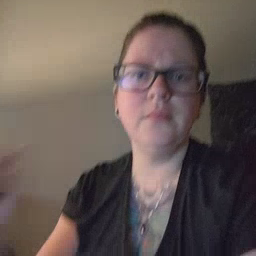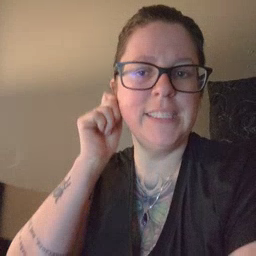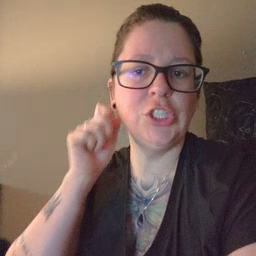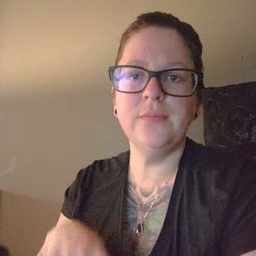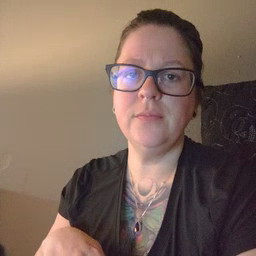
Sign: ear